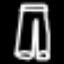
Label: pants